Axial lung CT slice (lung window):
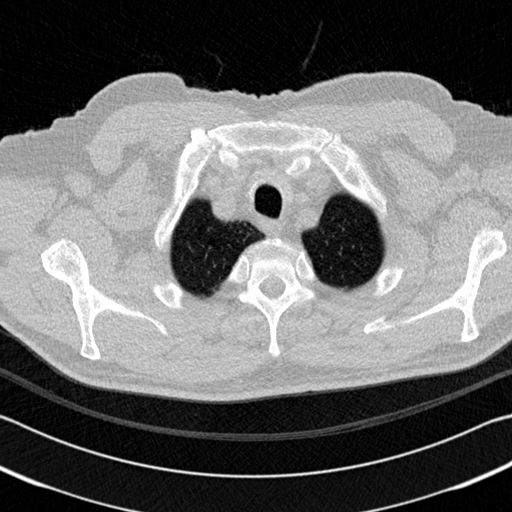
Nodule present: no